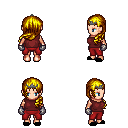
a pixel art fantasy rpg character, female body template, human, light skin, maroon sleeveless shirt, red pants, blonde left-swept hairstyle, iron tiara, metal gloves, black slippers, four views (front, back, left, right), 2x2 character sprite sheet, small pixel art, hard edges, no anti-aliasing